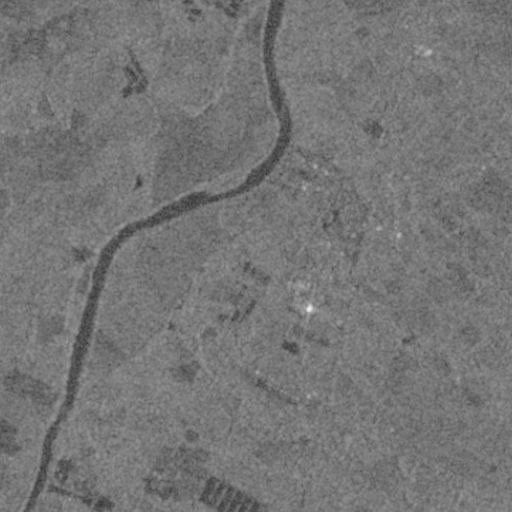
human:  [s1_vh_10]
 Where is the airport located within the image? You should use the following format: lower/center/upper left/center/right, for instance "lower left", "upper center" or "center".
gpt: The airport is located in the upper left of the image.
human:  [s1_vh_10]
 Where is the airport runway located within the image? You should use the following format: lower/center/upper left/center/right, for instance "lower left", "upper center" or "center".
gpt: The airport runway is located in the upper left of the image.
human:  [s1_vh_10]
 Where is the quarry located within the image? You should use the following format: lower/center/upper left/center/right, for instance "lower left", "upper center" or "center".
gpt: There is no quarry in the image.

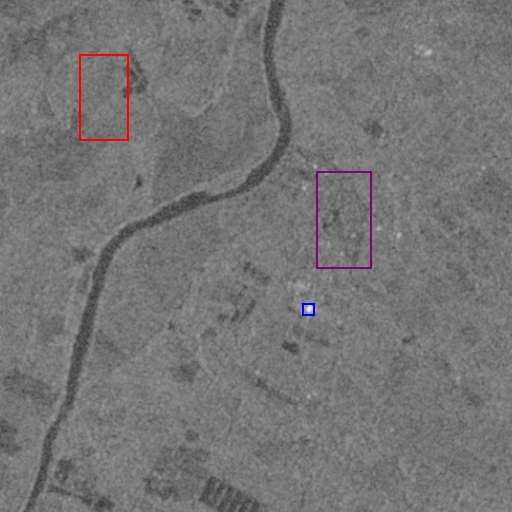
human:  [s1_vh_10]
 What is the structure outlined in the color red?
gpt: The structure outlined in red is an airport.
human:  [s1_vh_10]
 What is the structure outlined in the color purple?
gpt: The structure outlined in purple is a park.
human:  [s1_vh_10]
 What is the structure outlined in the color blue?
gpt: The structure outlined in blue is a building.
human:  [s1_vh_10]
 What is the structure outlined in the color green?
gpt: There is no green outline.